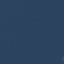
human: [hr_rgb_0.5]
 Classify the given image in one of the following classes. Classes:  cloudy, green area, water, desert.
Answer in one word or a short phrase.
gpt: water